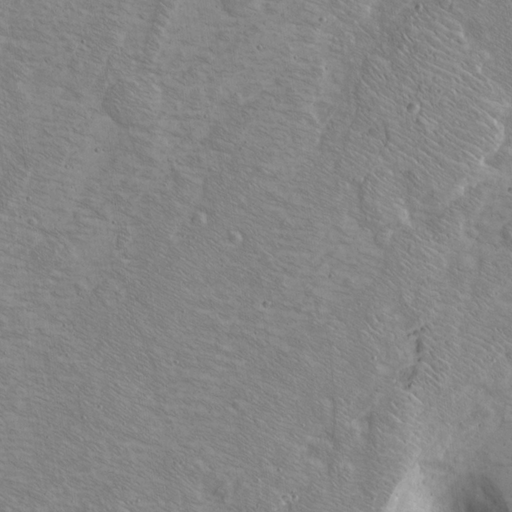
Objects detected: cone